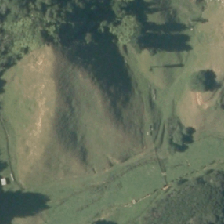
Land cover: low_producing_grassland